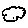
Label: cloud